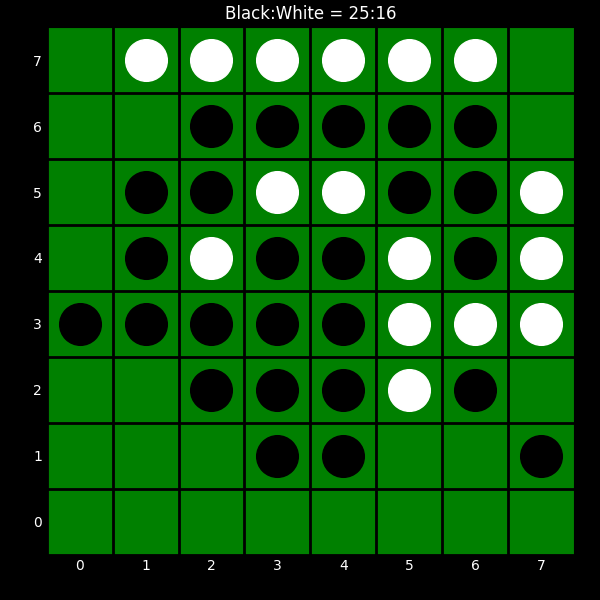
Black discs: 25
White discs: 16